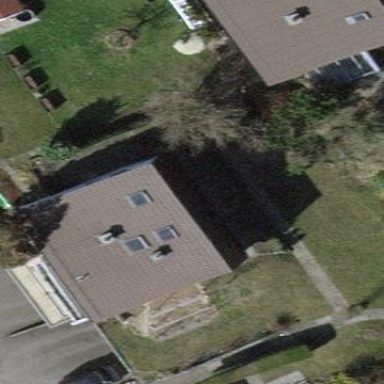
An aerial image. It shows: Detached building.